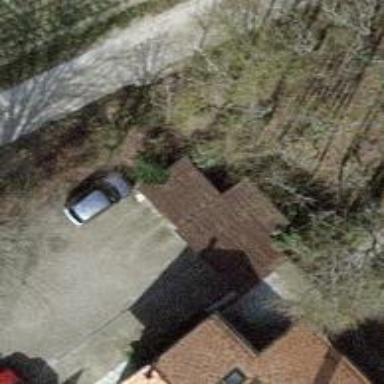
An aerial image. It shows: Garage building.